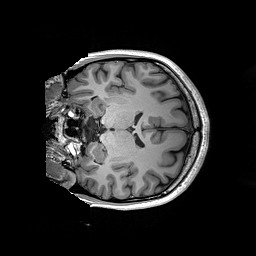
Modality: T1w
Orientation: coronal
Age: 21
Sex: female
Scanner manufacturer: siemens
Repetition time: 2.2 s
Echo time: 0.00244 s